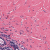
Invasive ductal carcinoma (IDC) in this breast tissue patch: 0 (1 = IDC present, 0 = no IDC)